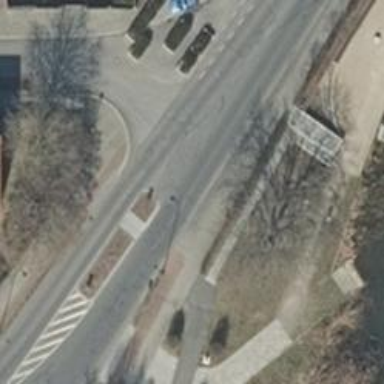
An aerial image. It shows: Secondary road with dedicated cycle lane on the left side.